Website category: sports
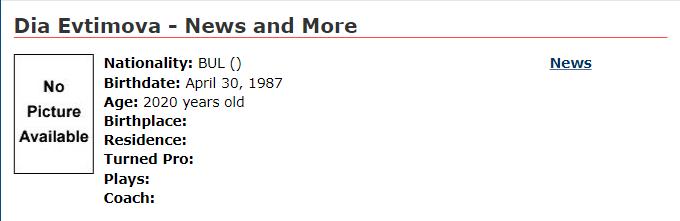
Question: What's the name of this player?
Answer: Dia Evtimova

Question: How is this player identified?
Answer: Dia Evtimova

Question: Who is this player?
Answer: Dia Evtimova

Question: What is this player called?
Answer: Dia Evtimova

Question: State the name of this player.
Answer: Dia Evtimova

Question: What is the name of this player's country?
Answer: BUL

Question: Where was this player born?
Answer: BUL

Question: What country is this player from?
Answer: BUL

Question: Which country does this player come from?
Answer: BUL

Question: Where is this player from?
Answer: BUL

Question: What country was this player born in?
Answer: BUL

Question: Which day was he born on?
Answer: April 30, 1987

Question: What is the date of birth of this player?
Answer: April 30, 1987

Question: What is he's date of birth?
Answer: April 30, 1987

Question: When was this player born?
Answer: April 30, 1987

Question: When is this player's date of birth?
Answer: April 30, 1987

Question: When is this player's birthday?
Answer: April 30, 1987

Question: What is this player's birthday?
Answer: April 30, 1987

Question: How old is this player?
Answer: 2020 years old

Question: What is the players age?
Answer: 2020 years old

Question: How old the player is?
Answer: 2020 years old

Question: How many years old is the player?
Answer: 2020 years old